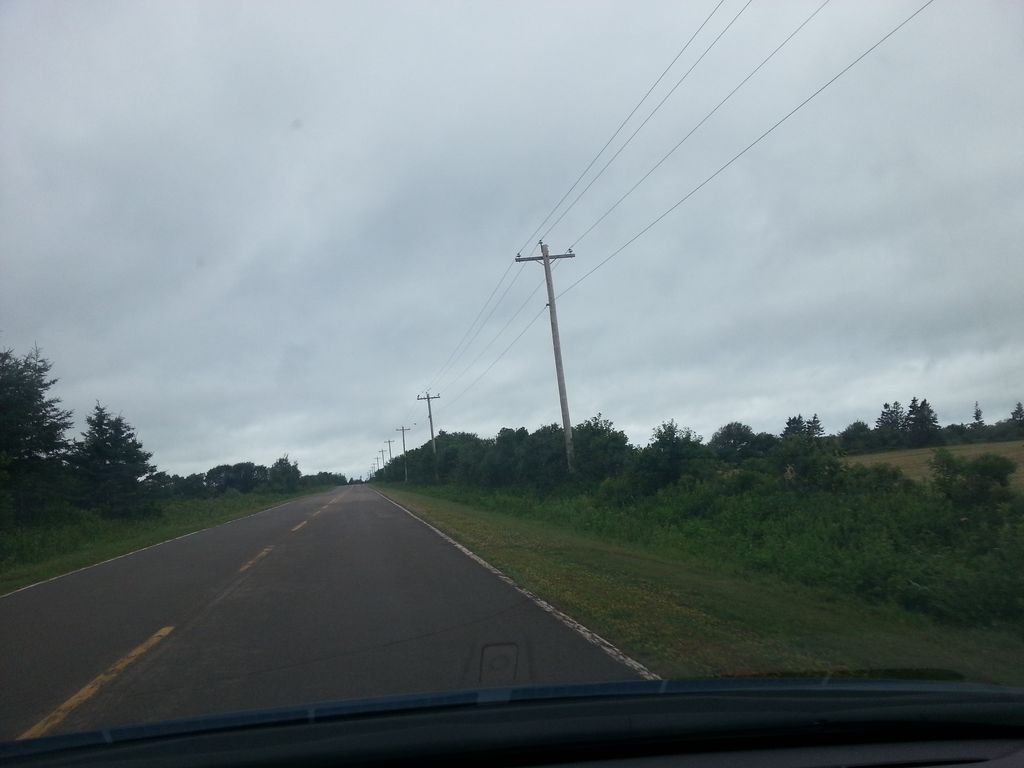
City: charlottetown